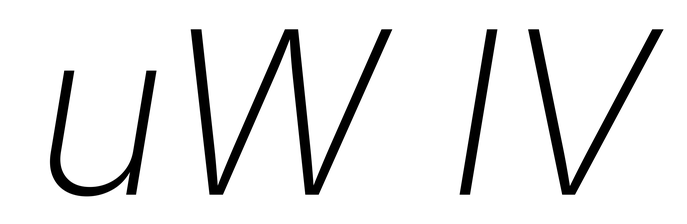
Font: Inter-Italic_ExtraLight_Italic